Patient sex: F
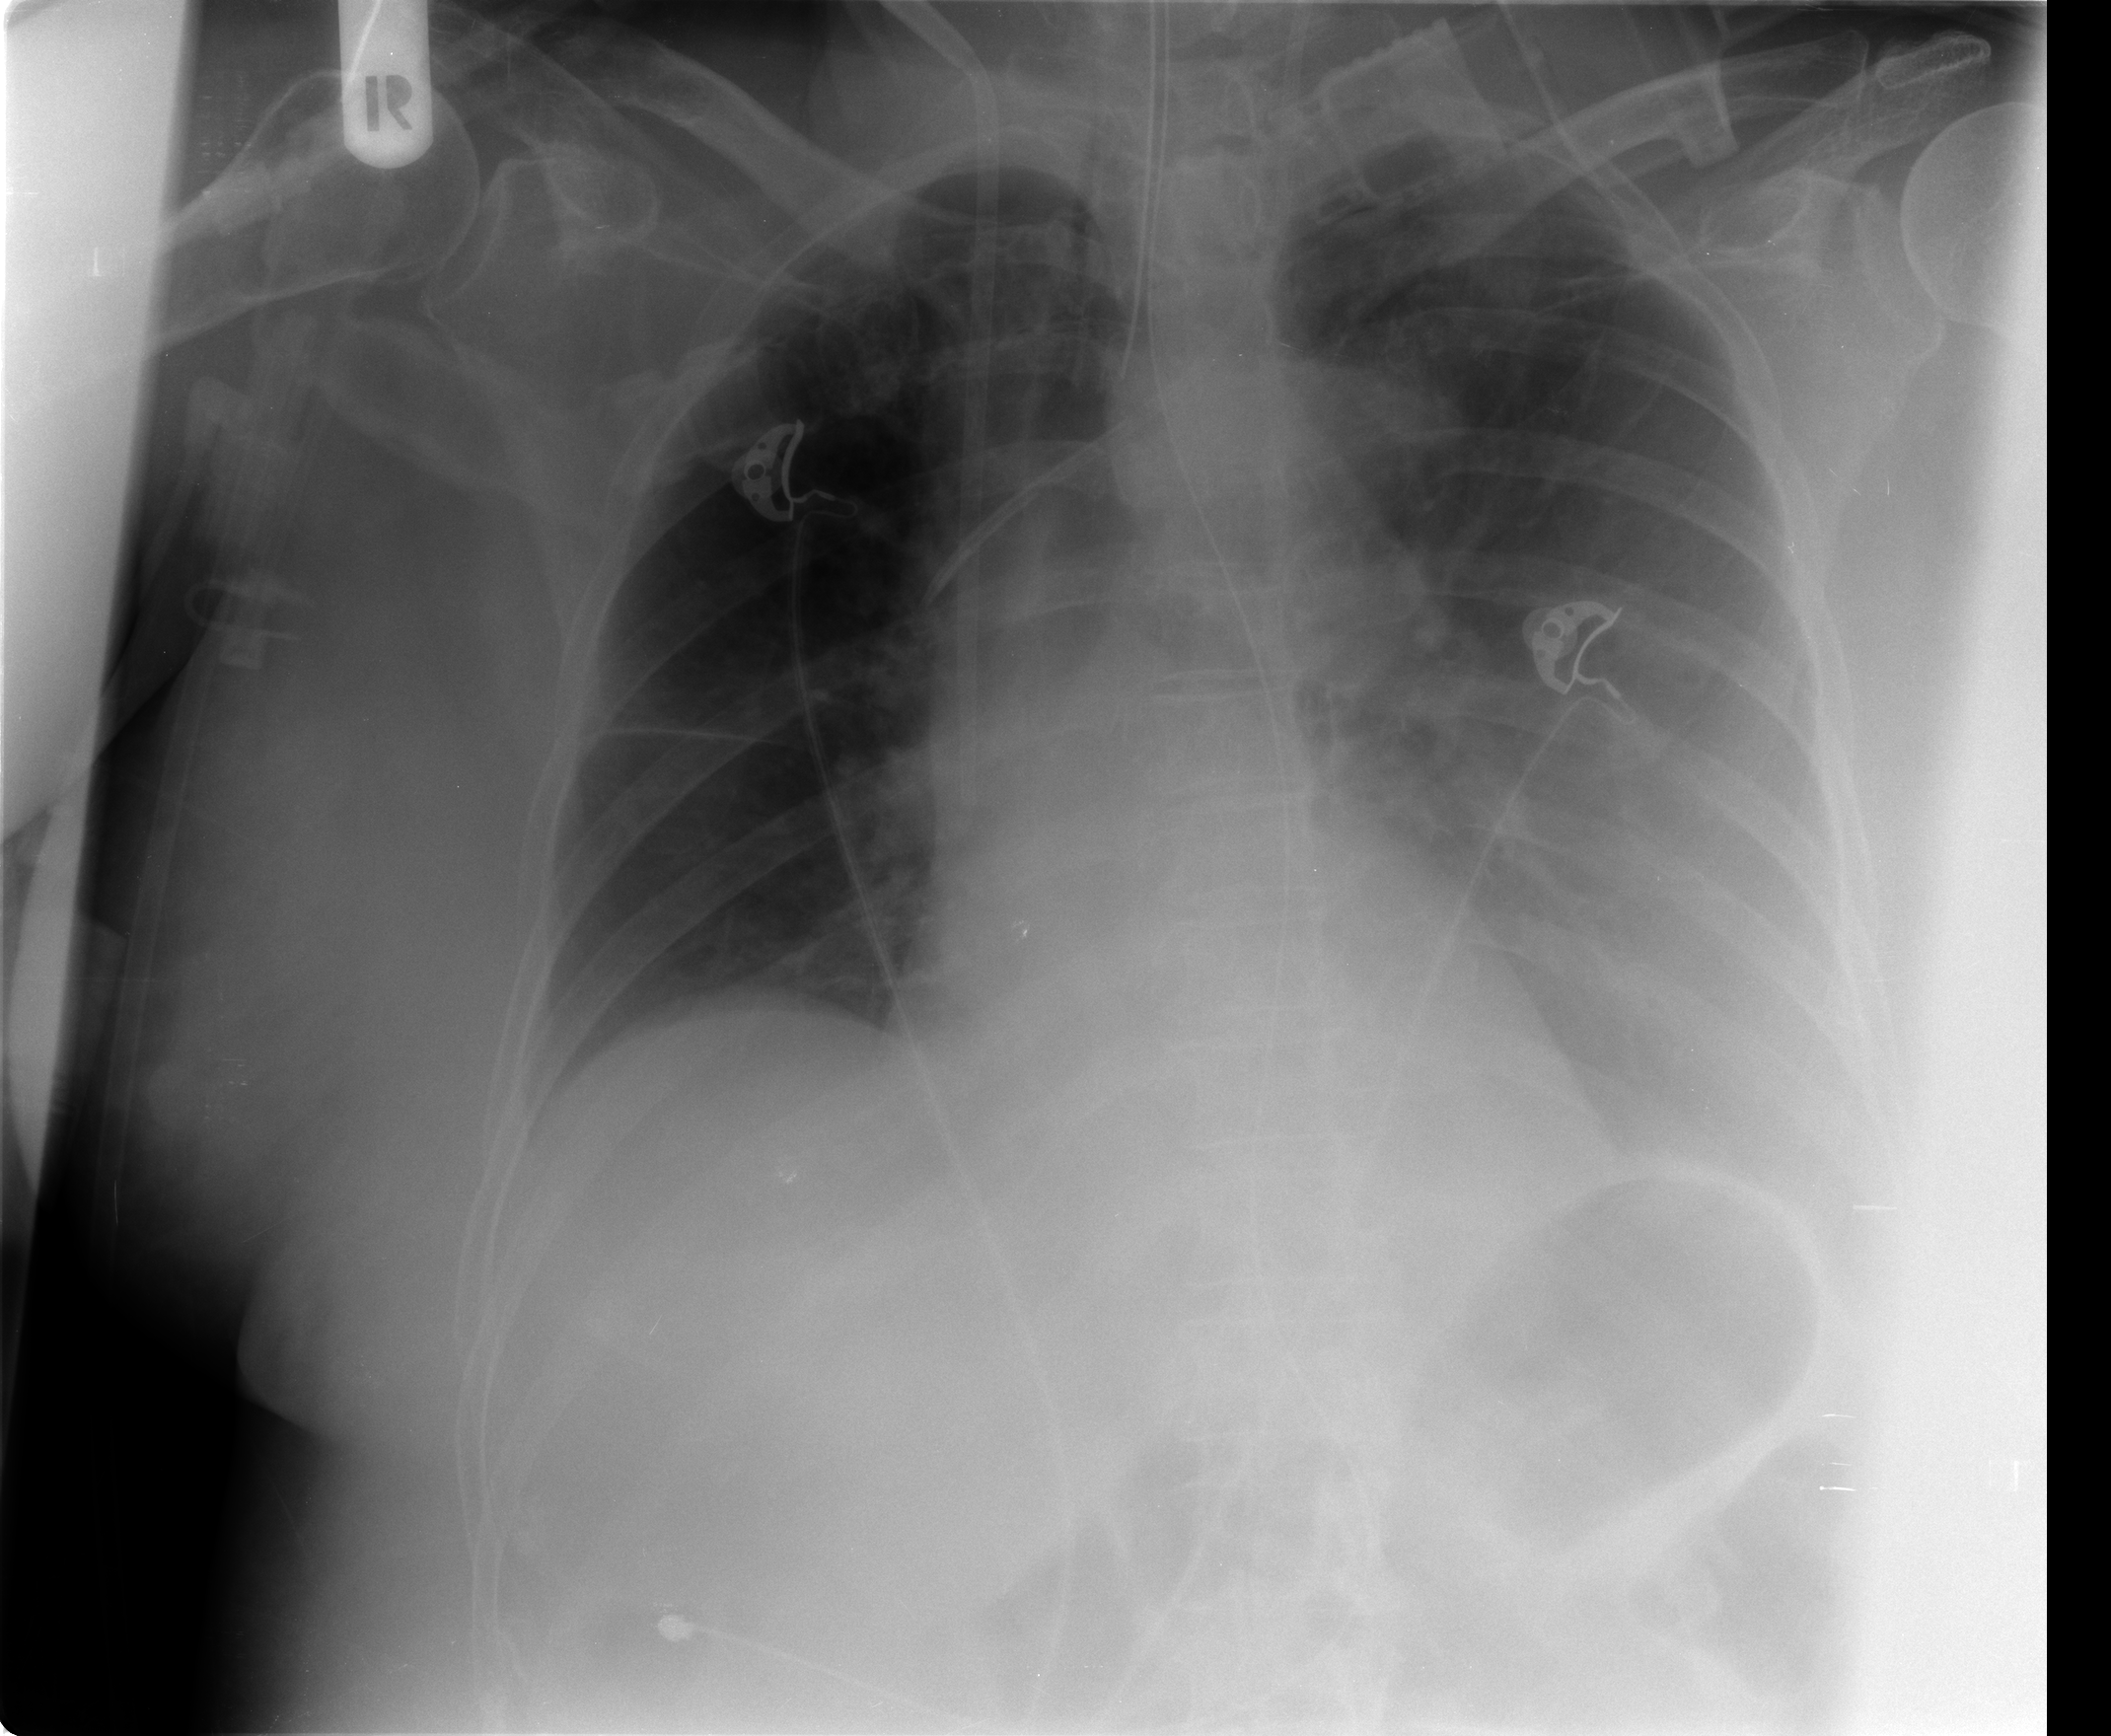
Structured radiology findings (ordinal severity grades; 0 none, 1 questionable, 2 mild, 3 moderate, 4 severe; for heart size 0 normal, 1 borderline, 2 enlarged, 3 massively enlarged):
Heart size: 0
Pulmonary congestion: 0
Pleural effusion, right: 0
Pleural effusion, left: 3
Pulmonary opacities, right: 0
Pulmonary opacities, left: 1
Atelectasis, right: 0
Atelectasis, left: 3